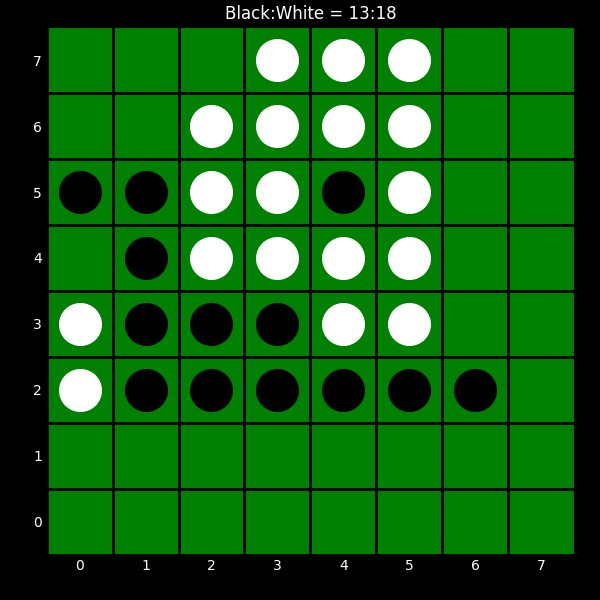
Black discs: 13
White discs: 18